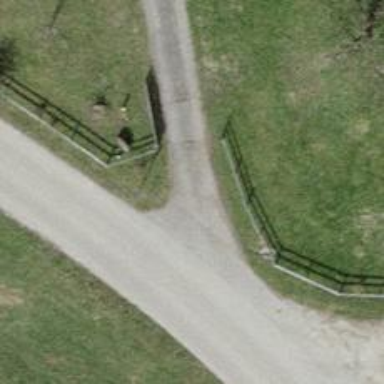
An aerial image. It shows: Gate.